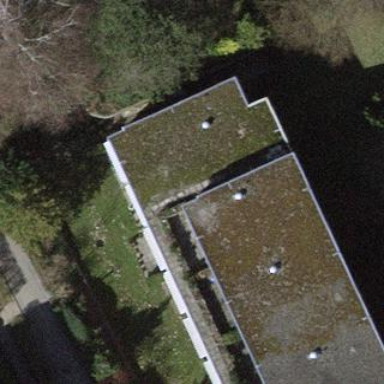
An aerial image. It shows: Building part with flat roof.